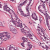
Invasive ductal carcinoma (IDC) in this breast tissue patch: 1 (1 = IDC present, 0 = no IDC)